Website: crate-barrel
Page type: cross-sells
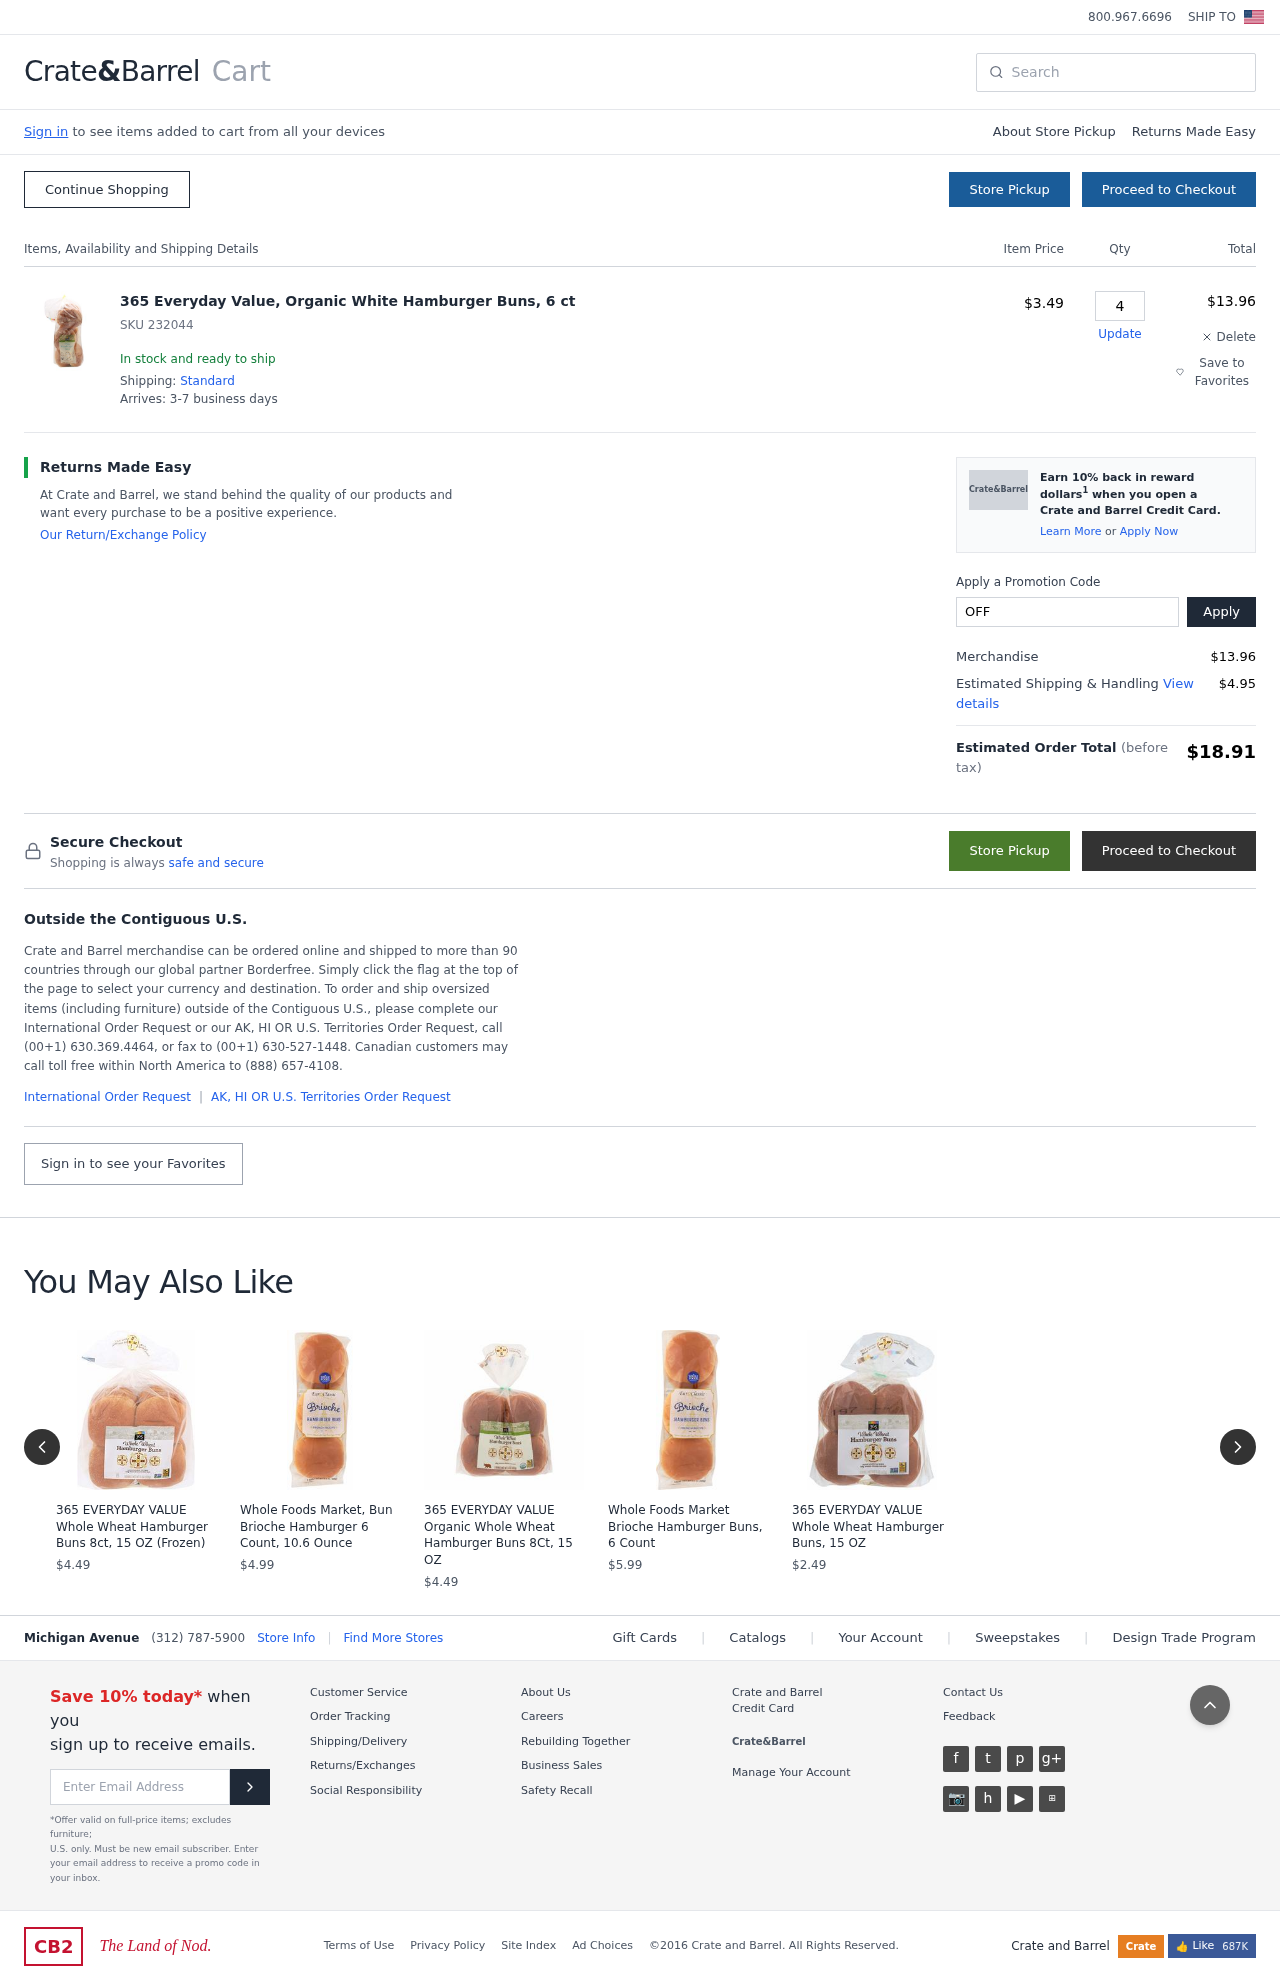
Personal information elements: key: PII_PROMO_CODE
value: OFF86
Product elements: key: PRODUCT1_NAME
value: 365 Everyday Value, Organic White Hamburger Buns, 6 ct
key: PRODUCT1_PRICE
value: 3.49
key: PRODUCT1_QUANTITY
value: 4
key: PRODUCT2_NAME
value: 365 EVERYDAY VALUE Whole Wheat Hamburger Buns 8ct, 15 OZ  (Frozen)
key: PRODUCT2_PRICE
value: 4.49
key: PRODUCT3_NAME
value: Whole Foods Market, Bun Brioche Hamburger 6 Count, 10.6 Ounce
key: PRODUCT3_PRICE
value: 4.99
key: PRODUCT4_NAME
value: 365 EVERYDAY VALUE Organic Whole Wheat Hamburger Buns 8Ct, 15 OZ
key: PRODUCT4_PRICE
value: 4.49
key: PRODUCT5_NAME
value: Whole Foods Market Brioche Hamburger Buns, 6 Count
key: PRODUCT5_PRICE
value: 5.99
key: PRODUCT6_NAME
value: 365 EVERYDAY VALUE Whole Wheat Hamburger Buns, 15 OZ
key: PRODUCT6_PRICE
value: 2.49
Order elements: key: ORDER_SKU
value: SKU 232044
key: ORDER_ITEM_TOTAL
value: $13.96
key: ORDER_SUBTOTAL
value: $13.96
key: ORDER_SHIPPING_COST
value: $4.95
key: ORDER_TOTAL
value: $18.91
Search elements: key: HEADER_SEARCH
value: Search